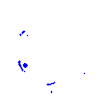
Particle: pion